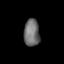
Tissue: lung
Cell type: Smooth muscle cells
Senescence score: 0.5918
Nuclear area (px): 419
Mean DAPI intensity: 110.523